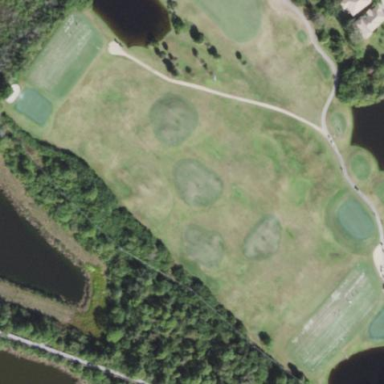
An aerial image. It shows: Driving range for golf practice.